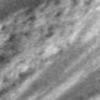
Label: change